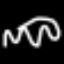
Label: squiggle